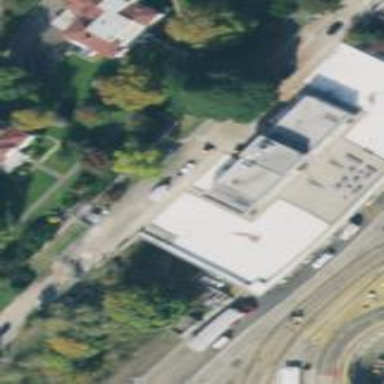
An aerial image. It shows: Commercial building.